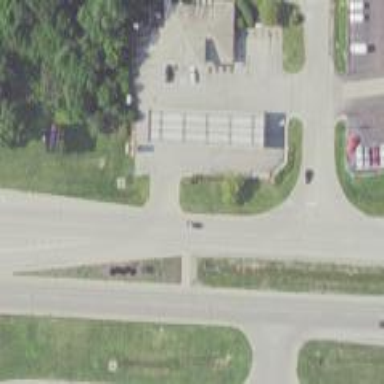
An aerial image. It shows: Fuel station.